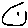
Label: smiley face